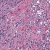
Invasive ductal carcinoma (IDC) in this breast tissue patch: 1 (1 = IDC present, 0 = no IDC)